Field crop: tomato
Growth stage: 2
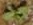
Species: solanum